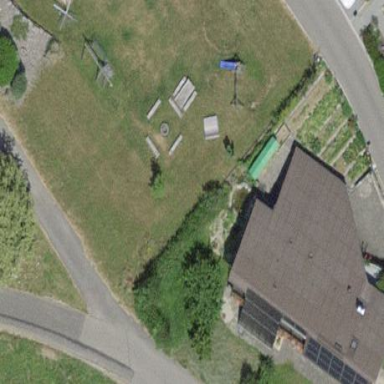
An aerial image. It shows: Detached building with flat roof.